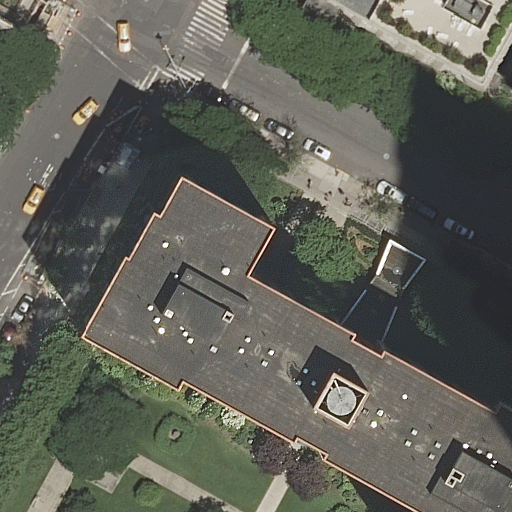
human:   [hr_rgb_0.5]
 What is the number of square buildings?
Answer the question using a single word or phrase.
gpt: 0

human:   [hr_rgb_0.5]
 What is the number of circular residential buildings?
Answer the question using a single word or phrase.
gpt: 0

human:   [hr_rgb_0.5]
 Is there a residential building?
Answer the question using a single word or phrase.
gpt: yes

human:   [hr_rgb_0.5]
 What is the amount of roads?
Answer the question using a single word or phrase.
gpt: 5

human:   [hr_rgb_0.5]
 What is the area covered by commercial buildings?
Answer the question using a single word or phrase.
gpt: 0m2

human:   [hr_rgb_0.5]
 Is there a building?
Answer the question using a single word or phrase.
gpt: yes

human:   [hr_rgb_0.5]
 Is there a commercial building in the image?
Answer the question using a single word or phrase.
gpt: no

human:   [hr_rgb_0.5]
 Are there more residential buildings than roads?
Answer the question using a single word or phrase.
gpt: no

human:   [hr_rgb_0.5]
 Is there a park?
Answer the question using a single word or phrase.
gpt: yes

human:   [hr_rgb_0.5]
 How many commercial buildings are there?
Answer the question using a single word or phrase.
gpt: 0

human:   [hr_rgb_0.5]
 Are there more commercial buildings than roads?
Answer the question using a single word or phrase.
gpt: no

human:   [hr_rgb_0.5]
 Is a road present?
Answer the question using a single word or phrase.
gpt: yes

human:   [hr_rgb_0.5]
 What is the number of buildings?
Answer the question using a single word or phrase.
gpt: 2

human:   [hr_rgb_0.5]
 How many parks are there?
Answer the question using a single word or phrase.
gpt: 1

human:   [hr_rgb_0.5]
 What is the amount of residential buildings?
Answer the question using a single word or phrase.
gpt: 2

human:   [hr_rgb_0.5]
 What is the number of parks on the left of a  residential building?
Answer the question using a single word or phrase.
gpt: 1

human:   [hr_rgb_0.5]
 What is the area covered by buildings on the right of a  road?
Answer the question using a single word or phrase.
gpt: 408m2

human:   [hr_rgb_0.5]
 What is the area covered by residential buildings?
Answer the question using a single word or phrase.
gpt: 408m2

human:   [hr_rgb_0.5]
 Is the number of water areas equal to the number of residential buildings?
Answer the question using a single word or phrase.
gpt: no

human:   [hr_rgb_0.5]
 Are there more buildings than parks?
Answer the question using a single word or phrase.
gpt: yes

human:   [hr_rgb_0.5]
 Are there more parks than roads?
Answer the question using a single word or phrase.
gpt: no

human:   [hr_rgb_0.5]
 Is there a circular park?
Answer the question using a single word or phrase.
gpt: no

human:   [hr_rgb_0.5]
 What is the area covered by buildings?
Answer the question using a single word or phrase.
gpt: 408m2

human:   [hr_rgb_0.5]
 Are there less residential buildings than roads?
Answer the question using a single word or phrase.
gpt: yes

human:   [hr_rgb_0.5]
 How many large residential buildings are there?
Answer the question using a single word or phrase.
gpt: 0

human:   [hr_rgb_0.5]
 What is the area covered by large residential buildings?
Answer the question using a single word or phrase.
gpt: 0m2

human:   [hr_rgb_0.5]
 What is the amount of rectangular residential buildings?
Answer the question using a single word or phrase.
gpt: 1

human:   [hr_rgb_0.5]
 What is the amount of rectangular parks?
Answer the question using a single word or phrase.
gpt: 0

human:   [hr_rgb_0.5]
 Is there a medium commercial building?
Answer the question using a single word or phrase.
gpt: no

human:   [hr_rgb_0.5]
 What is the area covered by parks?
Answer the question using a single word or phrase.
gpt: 6924m2

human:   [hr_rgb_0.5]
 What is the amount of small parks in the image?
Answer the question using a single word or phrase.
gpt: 0

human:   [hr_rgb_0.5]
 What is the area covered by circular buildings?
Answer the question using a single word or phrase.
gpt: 0m2

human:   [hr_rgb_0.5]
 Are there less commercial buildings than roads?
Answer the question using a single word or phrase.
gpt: yes

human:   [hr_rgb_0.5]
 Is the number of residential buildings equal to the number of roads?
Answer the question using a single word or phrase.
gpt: no

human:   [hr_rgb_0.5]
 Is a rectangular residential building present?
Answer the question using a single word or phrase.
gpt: yes

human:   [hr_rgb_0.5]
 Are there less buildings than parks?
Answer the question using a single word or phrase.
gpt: no

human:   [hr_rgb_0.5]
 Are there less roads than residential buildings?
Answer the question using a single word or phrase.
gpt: no

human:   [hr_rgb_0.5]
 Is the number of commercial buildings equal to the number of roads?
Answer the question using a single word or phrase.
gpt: no

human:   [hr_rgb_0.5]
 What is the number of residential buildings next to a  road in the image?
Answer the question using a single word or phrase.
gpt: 2

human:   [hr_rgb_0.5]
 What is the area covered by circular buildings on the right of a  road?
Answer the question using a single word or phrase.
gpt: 0m2

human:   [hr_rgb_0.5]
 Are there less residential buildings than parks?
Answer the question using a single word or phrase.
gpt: no

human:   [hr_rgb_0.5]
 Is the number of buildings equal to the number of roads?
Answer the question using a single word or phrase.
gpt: no

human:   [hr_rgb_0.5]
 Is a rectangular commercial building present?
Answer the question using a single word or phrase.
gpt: no

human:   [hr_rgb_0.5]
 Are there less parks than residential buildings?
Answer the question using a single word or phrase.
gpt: yes

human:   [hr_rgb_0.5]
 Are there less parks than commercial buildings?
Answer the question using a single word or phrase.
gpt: no

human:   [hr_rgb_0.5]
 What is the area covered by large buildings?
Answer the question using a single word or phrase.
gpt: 0m2

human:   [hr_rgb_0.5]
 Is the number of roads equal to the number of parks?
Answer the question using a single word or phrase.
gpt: no

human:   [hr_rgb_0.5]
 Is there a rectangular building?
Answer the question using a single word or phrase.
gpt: yes

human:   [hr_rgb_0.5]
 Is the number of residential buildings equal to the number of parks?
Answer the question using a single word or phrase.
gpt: no

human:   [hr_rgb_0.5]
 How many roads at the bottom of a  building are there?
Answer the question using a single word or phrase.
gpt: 5

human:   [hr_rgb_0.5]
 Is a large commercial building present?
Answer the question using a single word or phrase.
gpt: no

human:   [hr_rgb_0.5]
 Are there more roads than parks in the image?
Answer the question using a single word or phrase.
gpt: yes

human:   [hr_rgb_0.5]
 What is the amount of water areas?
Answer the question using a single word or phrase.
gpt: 0

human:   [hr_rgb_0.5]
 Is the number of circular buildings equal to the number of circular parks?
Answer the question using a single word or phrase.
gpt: yes

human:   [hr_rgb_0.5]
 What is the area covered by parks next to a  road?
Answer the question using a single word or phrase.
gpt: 6924m2

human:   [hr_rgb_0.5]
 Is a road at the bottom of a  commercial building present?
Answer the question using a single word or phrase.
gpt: no

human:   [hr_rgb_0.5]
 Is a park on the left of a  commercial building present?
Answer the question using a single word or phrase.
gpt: no

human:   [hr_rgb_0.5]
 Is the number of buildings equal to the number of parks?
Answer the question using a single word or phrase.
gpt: no

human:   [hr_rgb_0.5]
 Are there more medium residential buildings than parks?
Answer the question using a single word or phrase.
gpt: yes

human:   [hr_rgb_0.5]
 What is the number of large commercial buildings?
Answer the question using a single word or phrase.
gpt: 0

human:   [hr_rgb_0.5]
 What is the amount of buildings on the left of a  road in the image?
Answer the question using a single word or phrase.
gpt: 0

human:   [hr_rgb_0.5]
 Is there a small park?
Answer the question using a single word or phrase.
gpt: no

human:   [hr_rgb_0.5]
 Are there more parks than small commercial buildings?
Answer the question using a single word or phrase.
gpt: yes

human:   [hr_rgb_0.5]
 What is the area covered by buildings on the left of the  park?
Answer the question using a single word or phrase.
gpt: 0m2